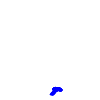
Particle: electron